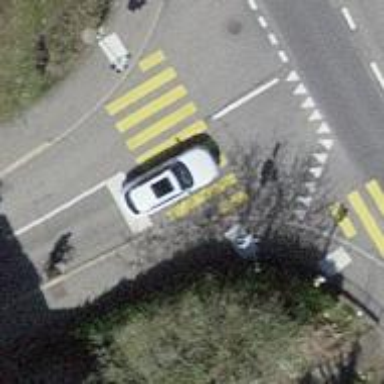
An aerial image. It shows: Zebra crossing on the road.